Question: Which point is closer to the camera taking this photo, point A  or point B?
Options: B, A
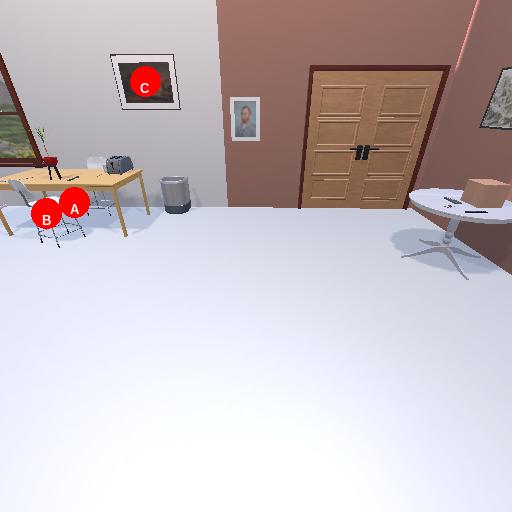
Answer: B